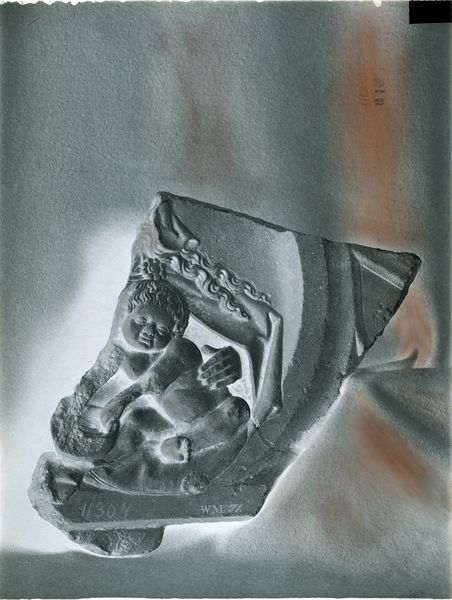
Titel: Fragment van een schoorsteenfries met een voorstelling van Maria met kind
Standort: Amsterdam
Institution: Rijksmuseum
Schlagwörter: hand, frisur, grau, licht, orange, stein, kind, locken, kreis, engel, skulptur, ton, fragment, putti, speck, scherben, teil, scherbe, 304